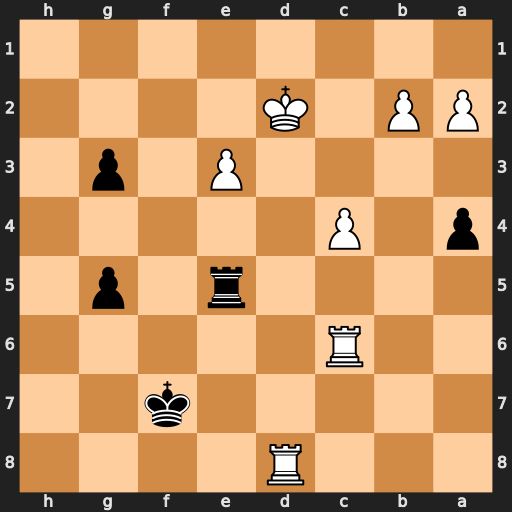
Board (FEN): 3R4/5k2/2R5/4r1p1/p1P5/4P1p1/PP1K4/8
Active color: b
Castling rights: -
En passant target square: -
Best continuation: g2 Rd7+ Re7 Rcc7 Rxd7+